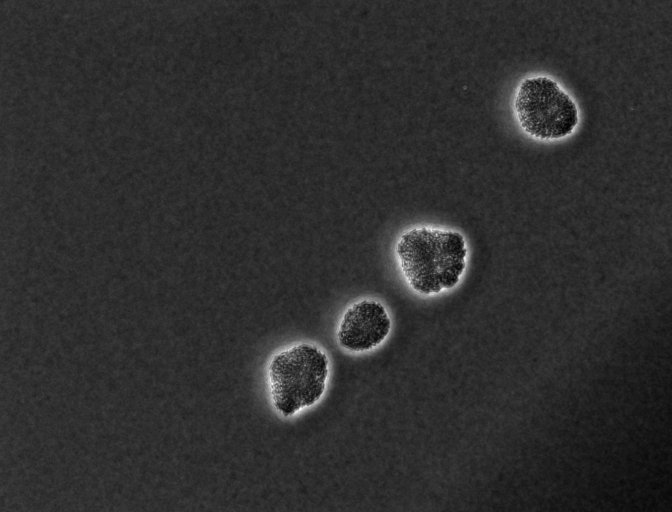
various_fewshot